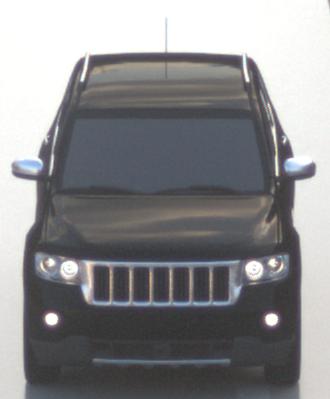
Make: Jeep
Model: Grand Cherokee
Detailed model: WK2
Model produced from: 2010
Model produced until: 2021
Doors: 5
Color: black
Road condition: wet road
Daytime: sunrise or sunset
Contrast: low contrast